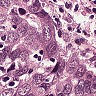
Metastatic tissue present: yes